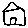
Label: house